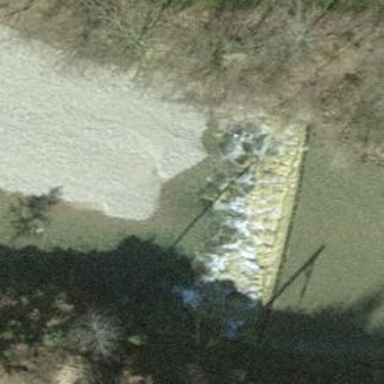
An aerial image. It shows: Weir along the waterway.